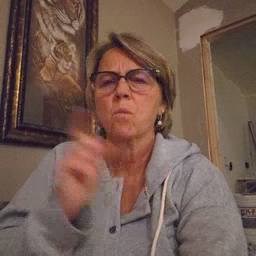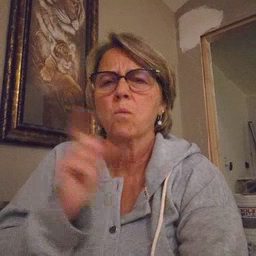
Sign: table